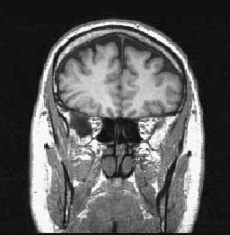
Label: notumor